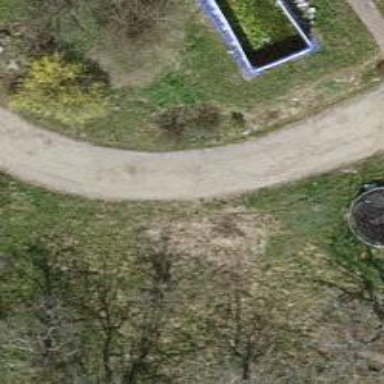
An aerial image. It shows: Driveway made of ground surface.